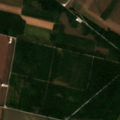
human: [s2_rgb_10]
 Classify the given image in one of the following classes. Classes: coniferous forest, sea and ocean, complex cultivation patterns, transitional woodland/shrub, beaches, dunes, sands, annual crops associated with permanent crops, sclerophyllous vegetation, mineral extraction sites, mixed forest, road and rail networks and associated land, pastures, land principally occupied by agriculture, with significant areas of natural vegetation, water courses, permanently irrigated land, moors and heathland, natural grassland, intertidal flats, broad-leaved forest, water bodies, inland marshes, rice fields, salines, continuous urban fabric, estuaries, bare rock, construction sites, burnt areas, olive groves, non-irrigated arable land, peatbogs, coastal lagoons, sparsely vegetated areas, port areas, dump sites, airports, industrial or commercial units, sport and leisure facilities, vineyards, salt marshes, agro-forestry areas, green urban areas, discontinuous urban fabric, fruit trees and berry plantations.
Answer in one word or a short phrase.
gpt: non-irrigated arable land, broad-leaved forest, transitional woodland/shrub